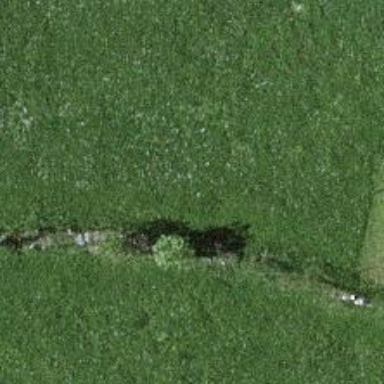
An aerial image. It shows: Dry stone wall barrier.